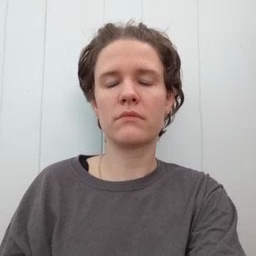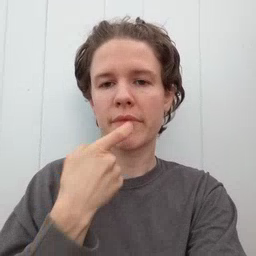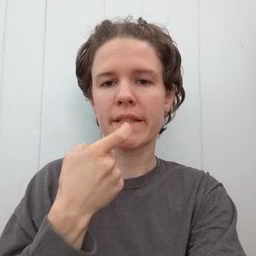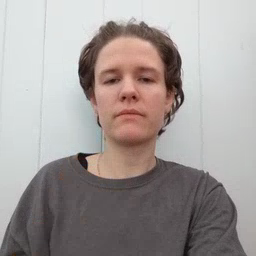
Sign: glasswindow